This grayscale image was formed by reshaping a rotor test-rig vibration snapshot into a 2-D grid. Classify the rotor condition as one of: normal, misalignment, unbalance, looseness.
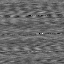
Answer: looseness